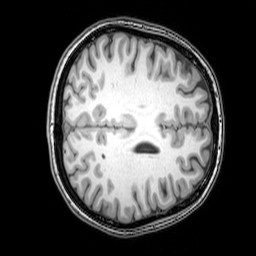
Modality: T1w
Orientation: axial
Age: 21
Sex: female
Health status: healthy
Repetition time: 0.081 s
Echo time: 0.037 s